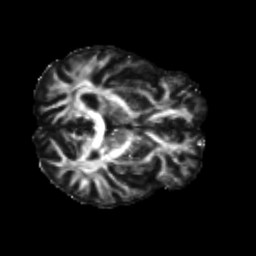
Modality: FA
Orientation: axial
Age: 34
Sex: male
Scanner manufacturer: siemens
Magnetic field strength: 3 T
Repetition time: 8.6 s
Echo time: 0.095 s